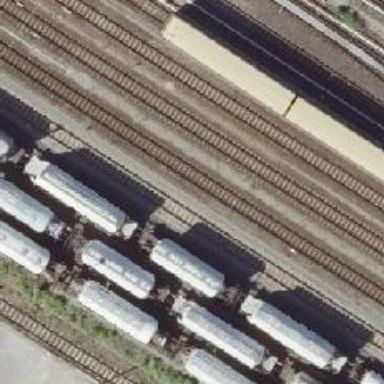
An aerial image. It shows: Railway yard.